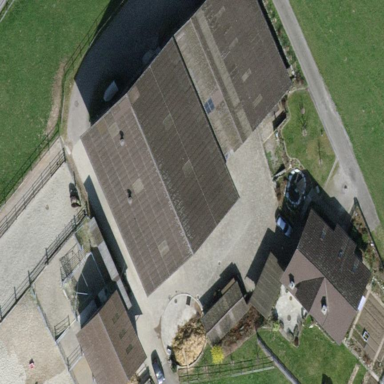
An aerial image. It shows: Farmyard area.